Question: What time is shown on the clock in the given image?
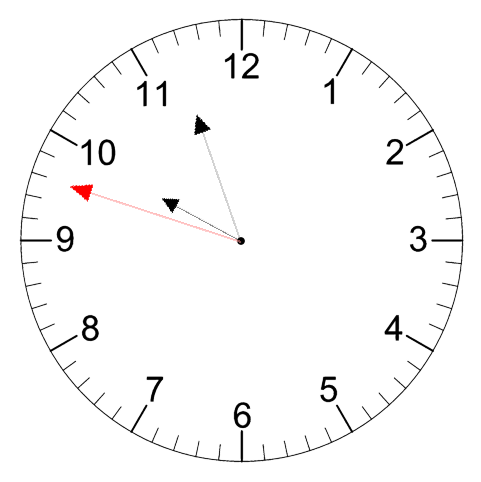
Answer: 09:56:48